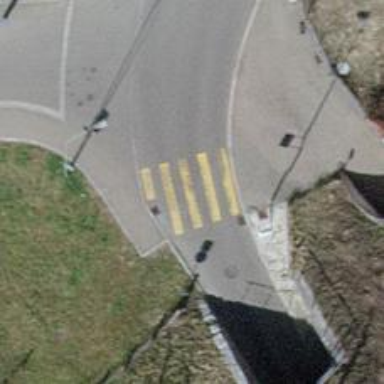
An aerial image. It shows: Uncontrolled crossing on the road.